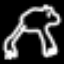
Label: frog